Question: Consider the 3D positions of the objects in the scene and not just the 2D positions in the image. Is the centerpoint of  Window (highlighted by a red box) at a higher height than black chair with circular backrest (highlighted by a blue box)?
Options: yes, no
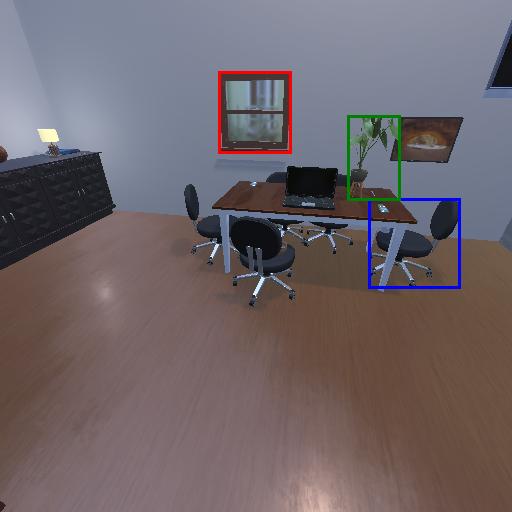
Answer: yes